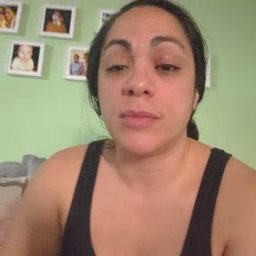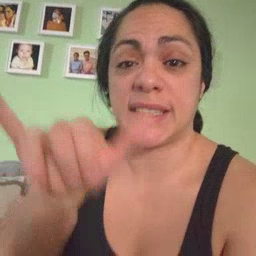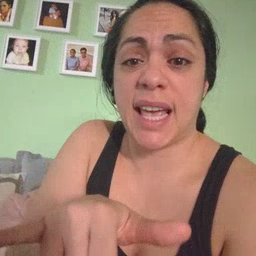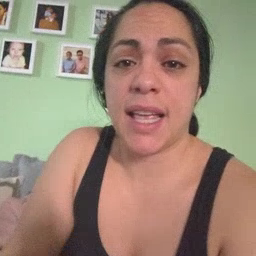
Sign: stay